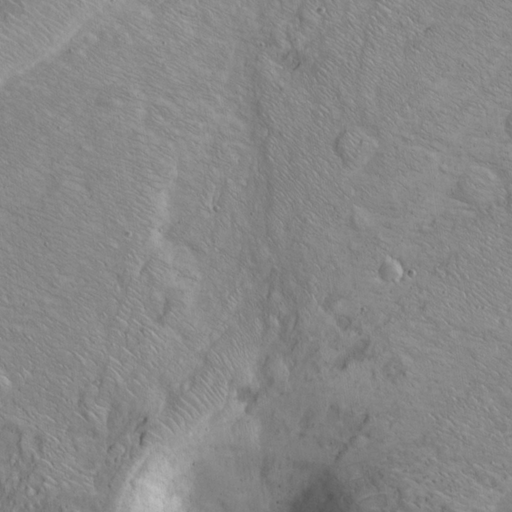
Classes present: Background, Cone